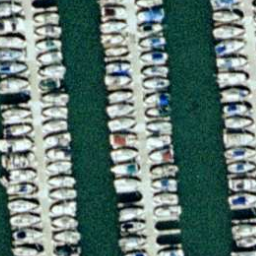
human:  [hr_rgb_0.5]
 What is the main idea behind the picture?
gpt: harbor